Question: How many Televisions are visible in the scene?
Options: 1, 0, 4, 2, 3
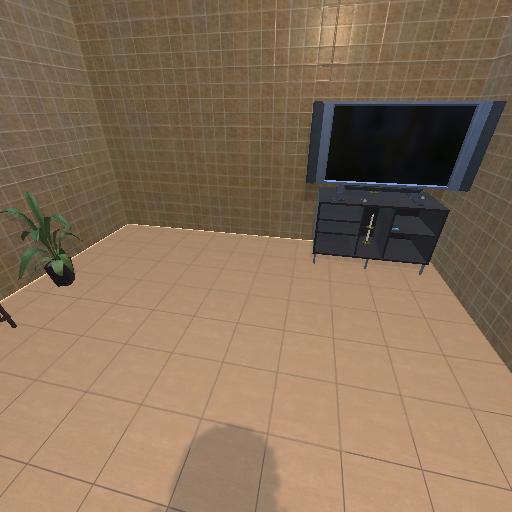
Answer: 1